Aerial crown-view tile of a tropical tree (Barro Colorado Island, Panama), acquired 20250715:
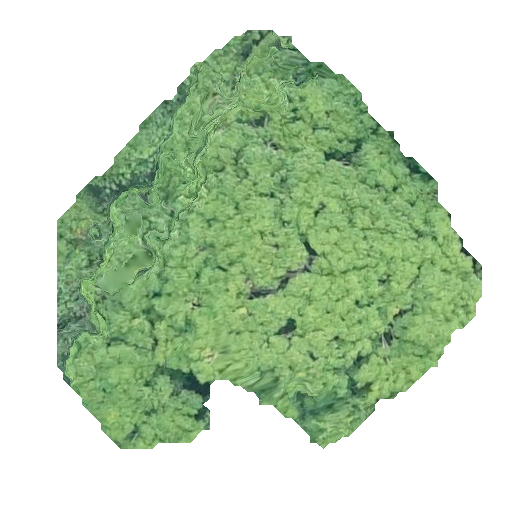
Species: Handroanthus guayacan
GBIF accepted scientific name: Handroanthus guayacan
Crown area: 179.906 m²